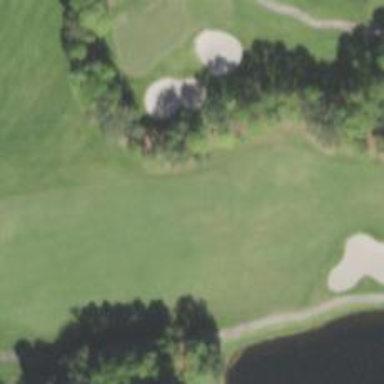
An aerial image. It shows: View of golf hole.